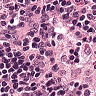
Metastatic tissue present: yes